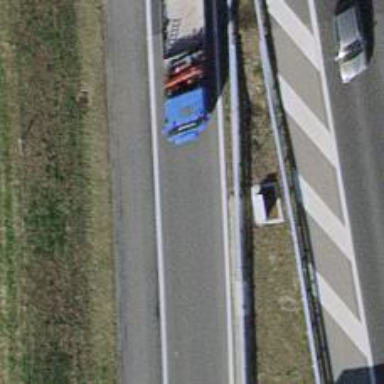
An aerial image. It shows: Motorway link.